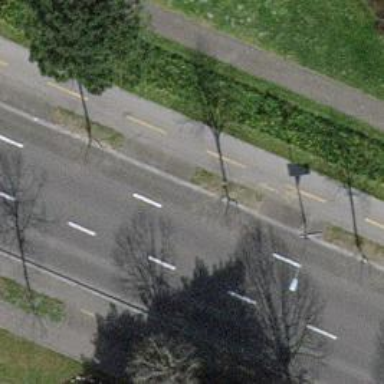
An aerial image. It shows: Avenue of trees.